The picture encodes a bearing's raw vibration samples as pixel intensities in a 2-D grid. Based on the visible evidence, which condition applies: normal, inner_race, outer_race, ball?
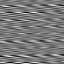
Answer: outer_race